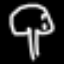
Label: mushroom